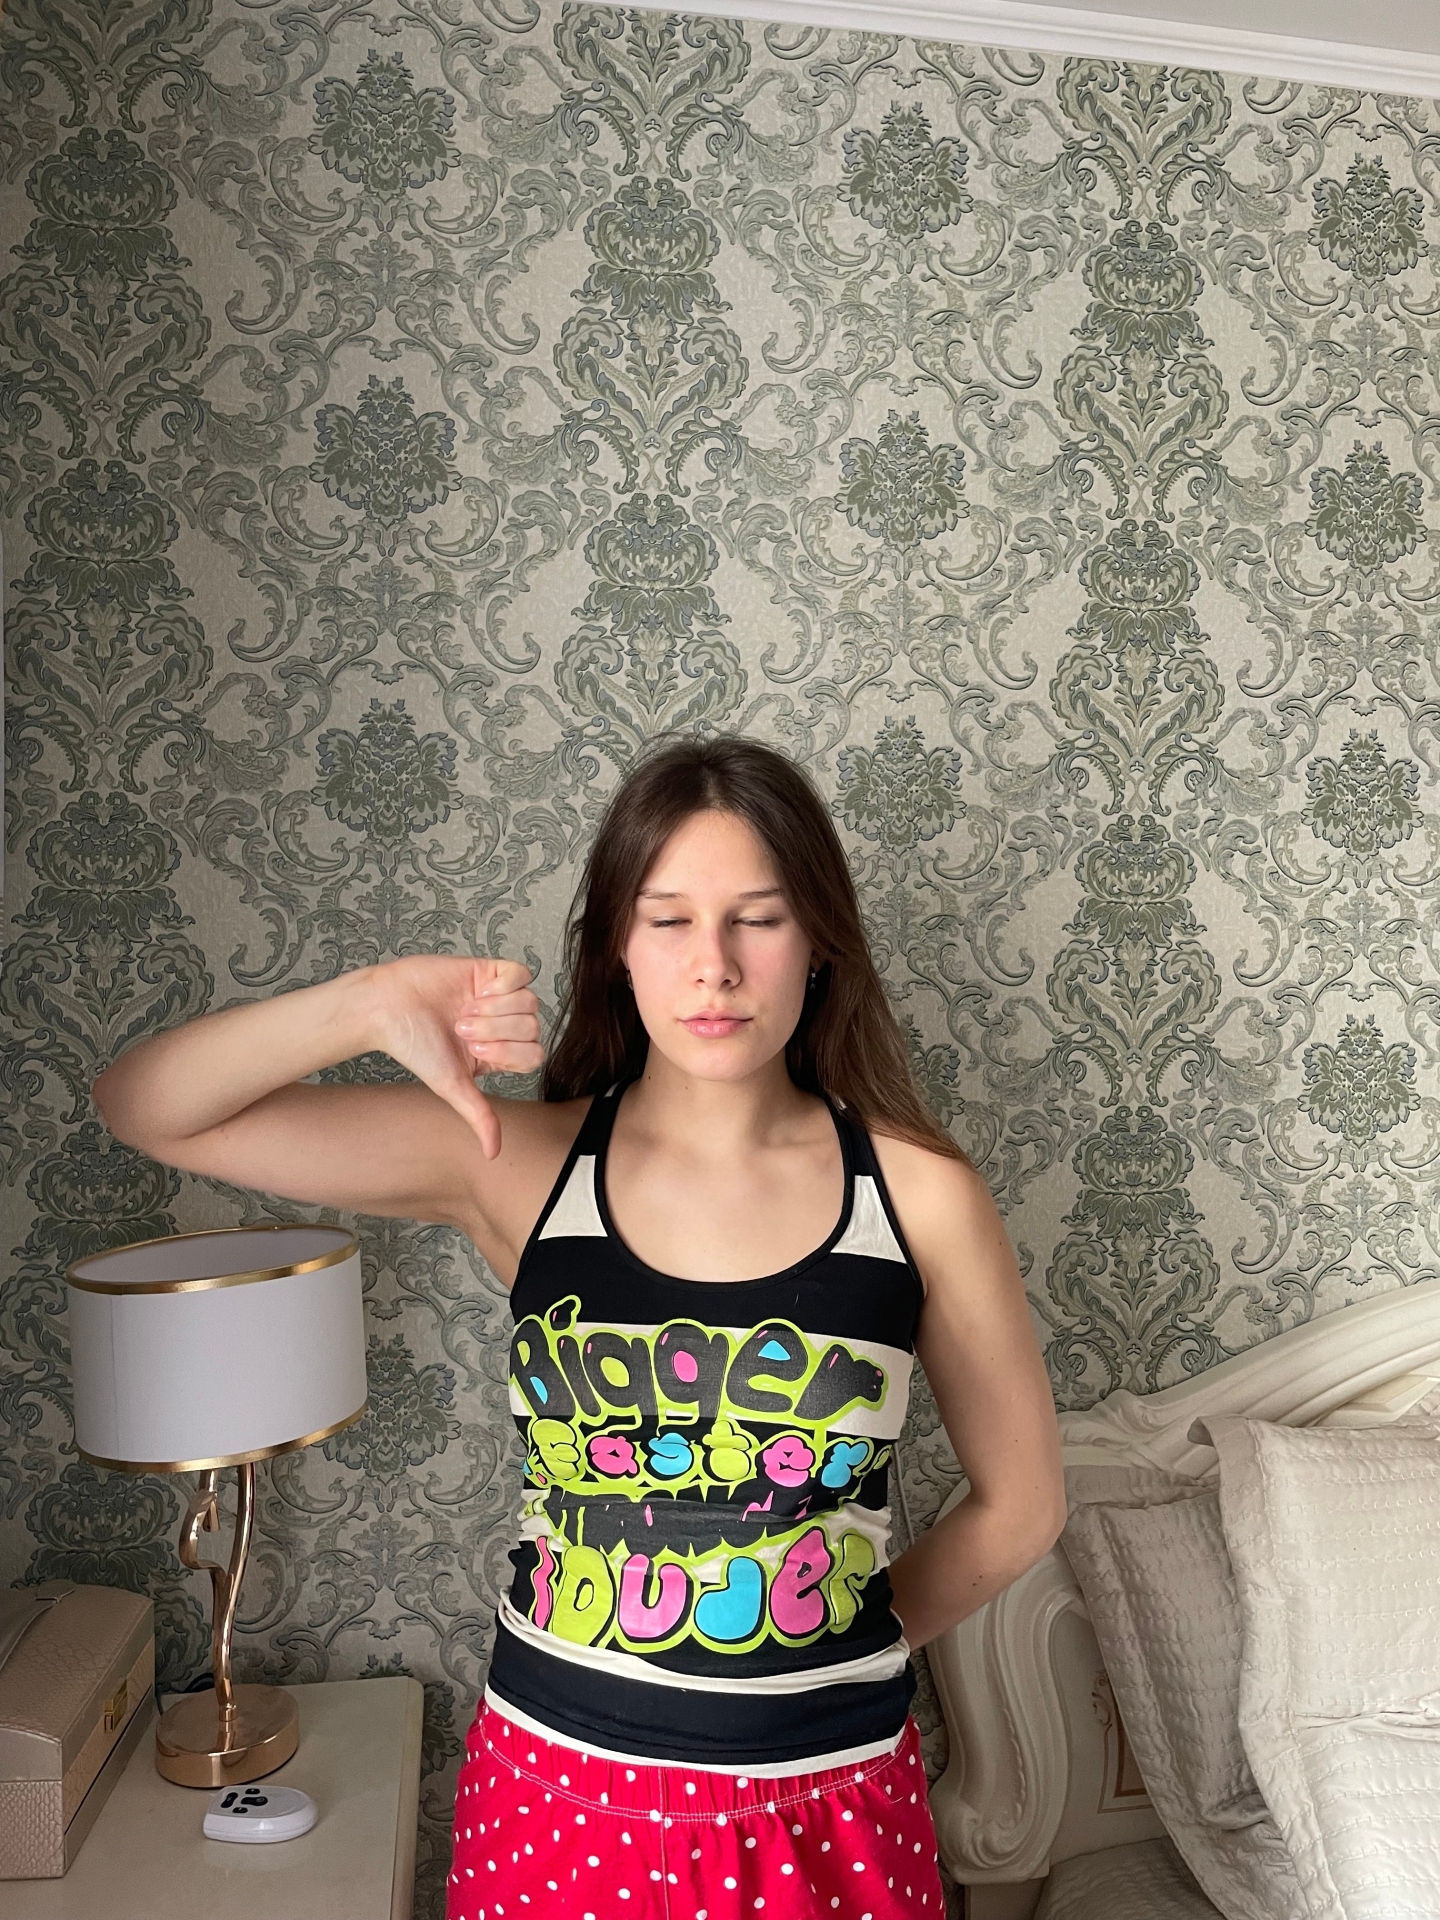
Label: clear